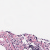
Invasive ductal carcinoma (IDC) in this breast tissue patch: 0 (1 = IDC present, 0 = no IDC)